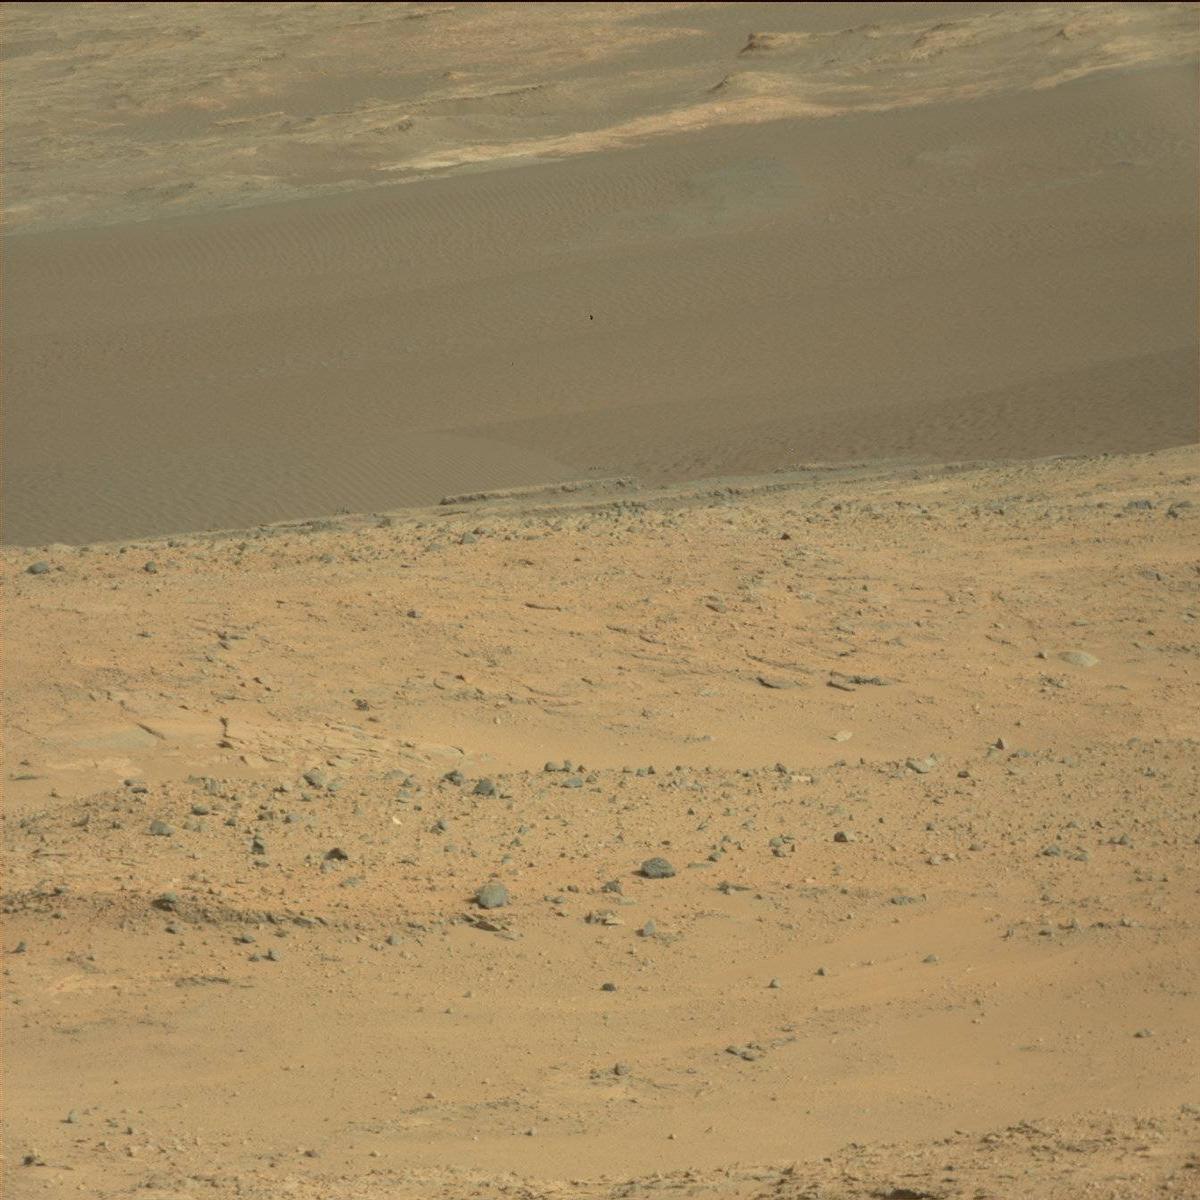
Terrain classes present: Bedrock, Ridge, Rock, Sand / Soil